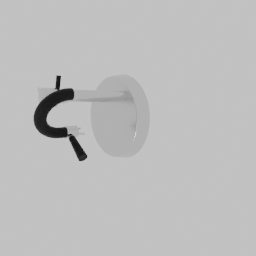
Label: appliances